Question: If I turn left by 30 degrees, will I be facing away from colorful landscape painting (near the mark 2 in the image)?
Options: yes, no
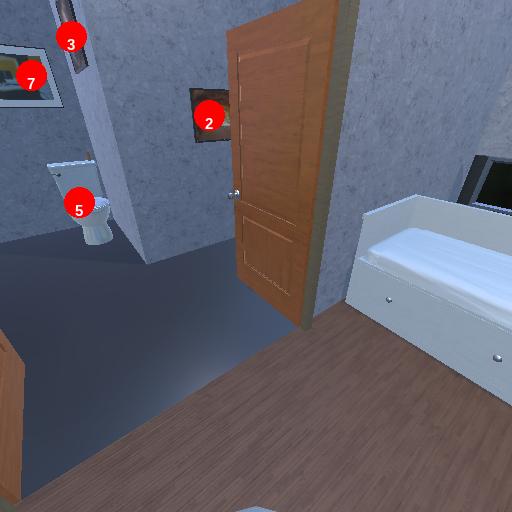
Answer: yes